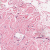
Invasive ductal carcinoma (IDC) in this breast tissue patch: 0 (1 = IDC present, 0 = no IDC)